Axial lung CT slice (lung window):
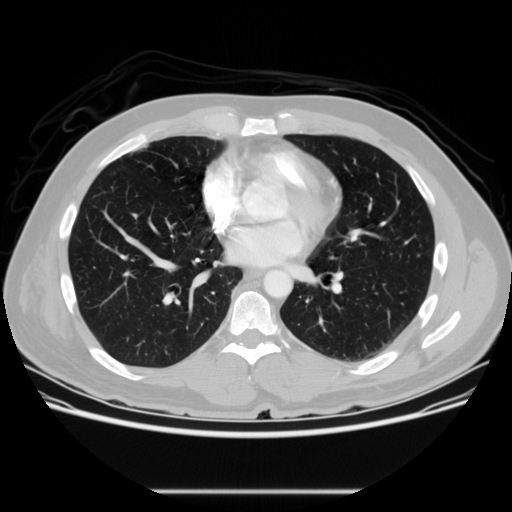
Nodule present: no